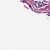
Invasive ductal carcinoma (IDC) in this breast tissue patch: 0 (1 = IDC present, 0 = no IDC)